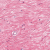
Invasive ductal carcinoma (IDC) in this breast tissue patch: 0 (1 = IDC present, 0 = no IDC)